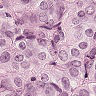
Metastatic tissue present: yes